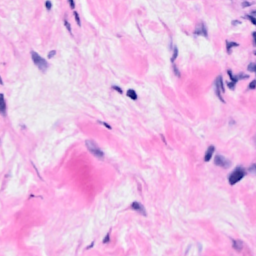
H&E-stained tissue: Breast